Question: In mat-lab I have Binary 10x10 matrix
I want to convert this into a 10x10 decimal matrix. How I can do that ?
Edit: r is 10x10 binary matrix.
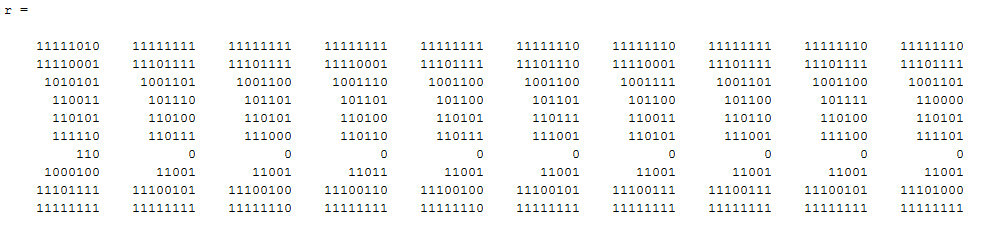
Answer: According to your snapshot, we can infer that you have a type matrix contains only "'1'" and "'0'" as value.
Therefore, I reproduce and solve your case like this:
'''
>> r = [<PHONE>, <PHONE>; <PHONE>, 101]
result = cellfun(@(x) bin2dec(num2str(x)), num2cell(r))
r =
<PHONE> <PHONE>
<PHONE> 101
result =
250 255
85 5
'''
Or, you don't have to use 'cellfun()', you can just use 'arrayfun()' without converting array/matrix to cell array, like this:
'''
>> r = [<PHONE>, <PHONE>; <PHONE>, 101]
result = arrayfun(@(x) bin2dec(num2str(x)), r)
'''
Or, if we assumed you have type () cell array, this could be a solution:
'''
r = {[1 1 1 1 1 0 1 0], [1 1 1 1 1 1 1 1]; [1 0 1 0 1 0 1], [1 0 1]}; %// Double type binary valued cell array
r = cellfun(@(x) logical(x), r, 'UniformOutput', false); %// You asserted binary type cell array is given
result = cell2mat(cellfun(@(x)( sum(pow2(length(x)-1👎0) .* x) ), r, 'UniformOutput', false));
'''
---
Used built-in functions: <URL>.